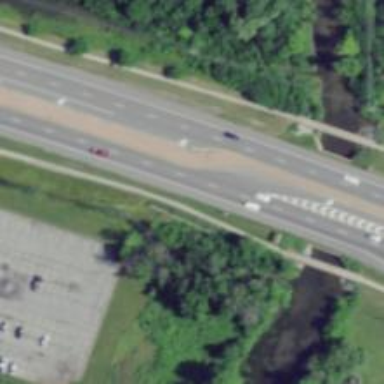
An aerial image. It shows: Trunk highway.